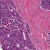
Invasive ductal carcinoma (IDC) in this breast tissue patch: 0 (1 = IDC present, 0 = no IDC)